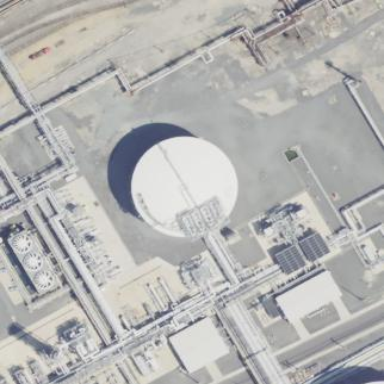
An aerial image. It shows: Storage tank building.